Interaction volume radius: 5 \u00c5
Interaction volume height: 15 \u00c5
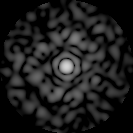
Disorder parameter: 0.816